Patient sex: M
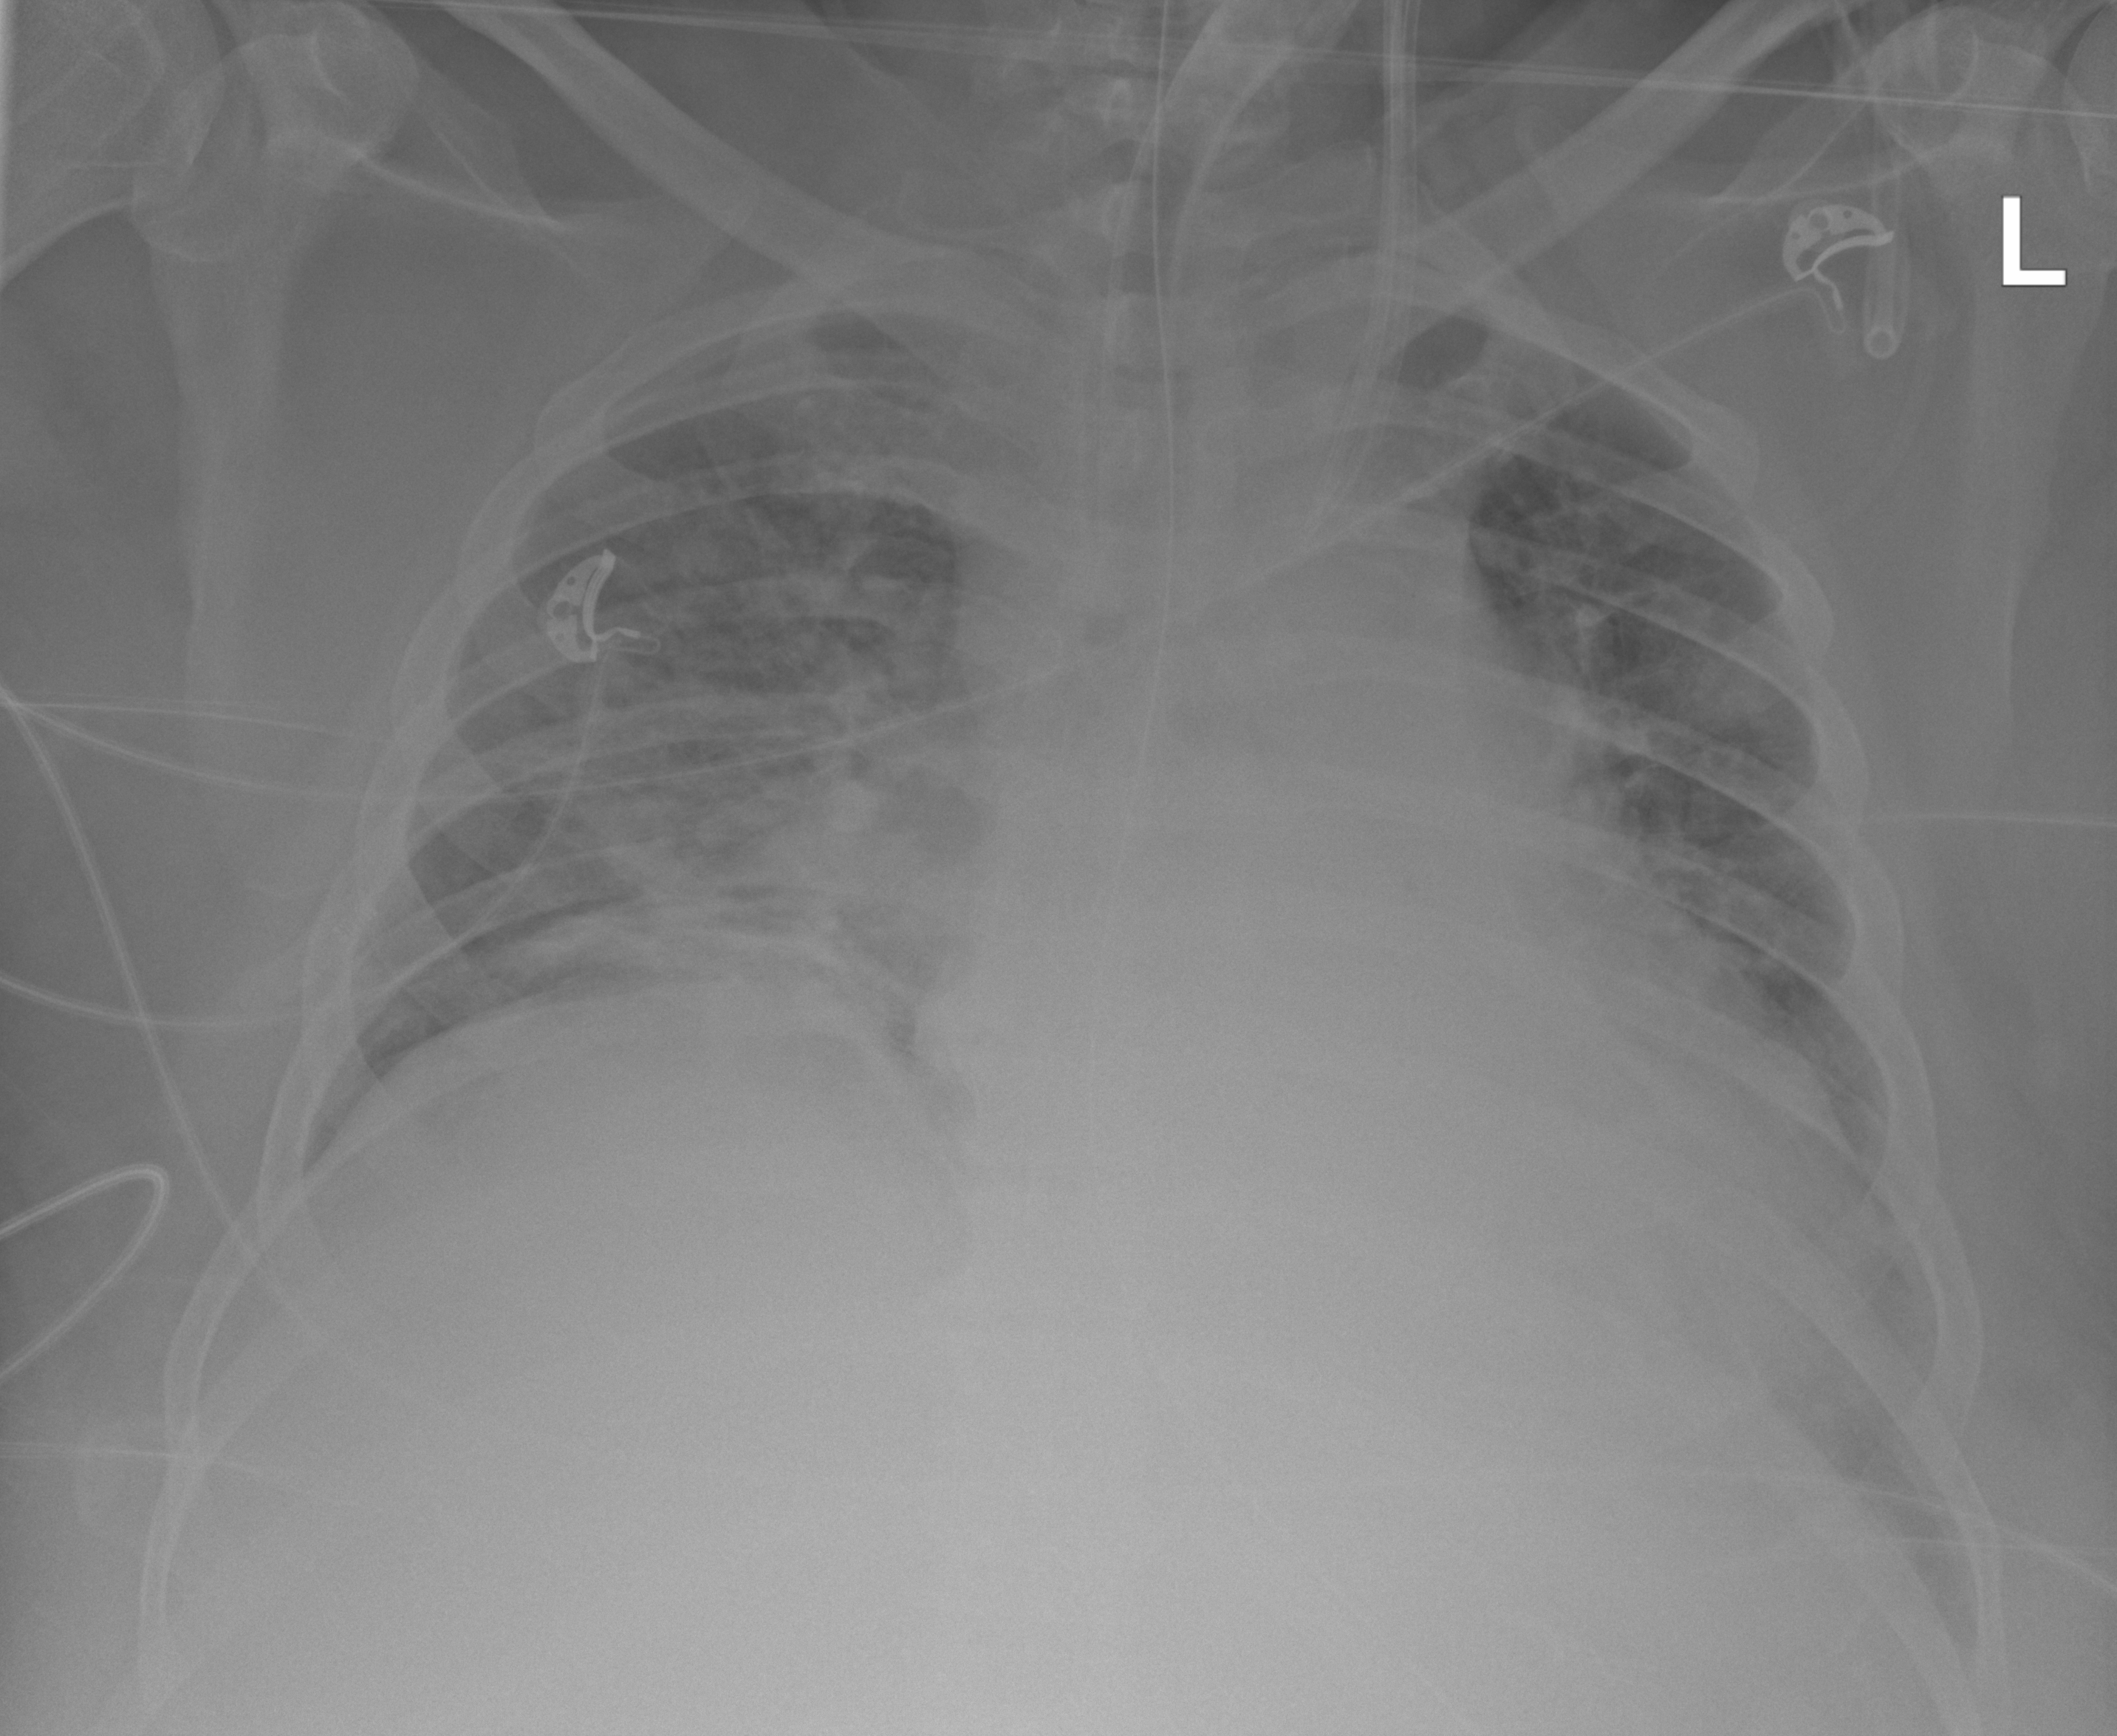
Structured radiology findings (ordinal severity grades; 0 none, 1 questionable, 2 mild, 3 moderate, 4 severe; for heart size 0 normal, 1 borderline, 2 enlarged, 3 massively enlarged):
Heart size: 2
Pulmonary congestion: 2
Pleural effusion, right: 1
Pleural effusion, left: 1
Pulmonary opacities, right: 2
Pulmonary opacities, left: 0
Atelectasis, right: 3
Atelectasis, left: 2